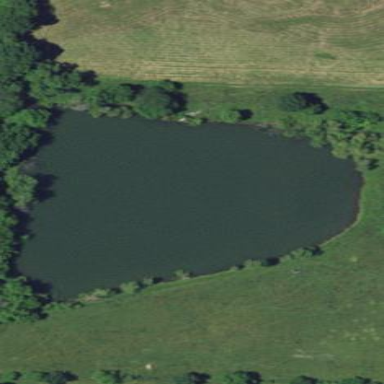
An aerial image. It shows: Pond with natural water.